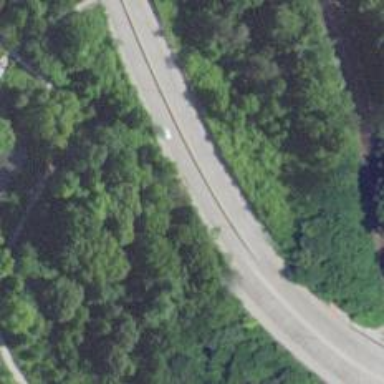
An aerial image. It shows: Trunk highway with expressway features.